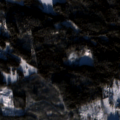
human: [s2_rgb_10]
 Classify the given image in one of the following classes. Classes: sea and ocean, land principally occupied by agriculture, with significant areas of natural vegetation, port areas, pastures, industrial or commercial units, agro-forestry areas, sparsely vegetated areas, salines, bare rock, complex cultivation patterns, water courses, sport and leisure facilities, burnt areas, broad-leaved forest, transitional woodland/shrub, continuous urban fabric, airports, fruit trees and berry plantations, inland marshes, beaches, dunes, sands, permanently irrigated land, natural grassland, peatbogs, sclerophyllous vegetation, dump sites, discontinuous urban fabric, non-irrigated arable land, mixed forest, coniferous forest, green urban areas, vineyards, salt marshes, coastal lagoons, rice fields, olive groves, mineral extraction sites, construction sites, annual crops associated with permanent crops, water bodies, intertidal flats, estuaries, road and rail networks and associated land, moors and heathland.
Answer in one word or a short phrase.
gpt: coniferous forest, mixed forest, transitional woodland/shrub